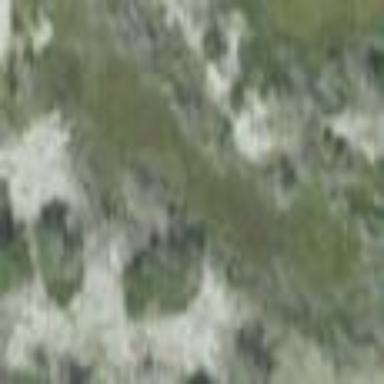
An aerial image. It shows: Marshy wetland area.